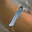
Label: 1